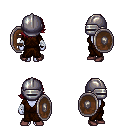
a pixel art fantasy rpg character, female body template, dark elf, purple skin, brown robe, metal pants, brunette swoop hairstyle, metal helm, white cloth bandages, maroon shoes, shield, four views (front, back, left, right), 2x2 character sprite sheet, small pixel art, hard edges, no anti-aliasing